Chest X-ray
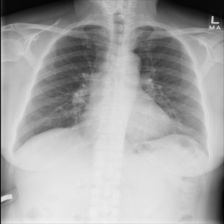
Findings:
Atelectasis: negative
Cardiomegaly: negative
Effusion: negative
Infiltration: negative
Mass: negative
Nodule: negative
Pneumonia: negative
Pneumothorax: negative
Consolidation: negative
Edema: negative
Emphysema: negative
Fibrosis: negative
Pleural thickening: negative
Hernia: negative